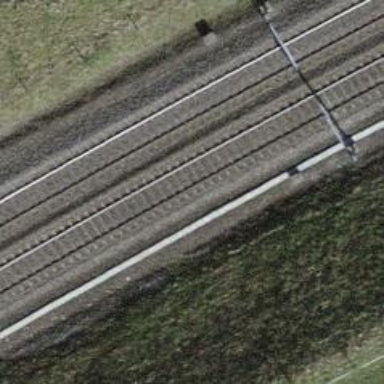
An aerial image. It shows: Railway with electrified contact lines.